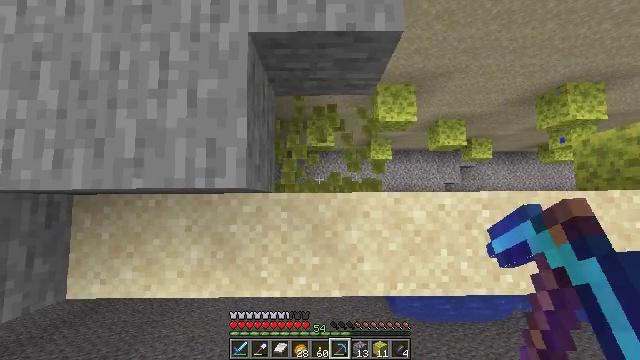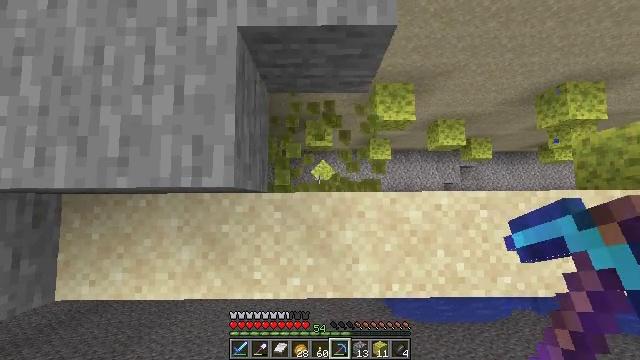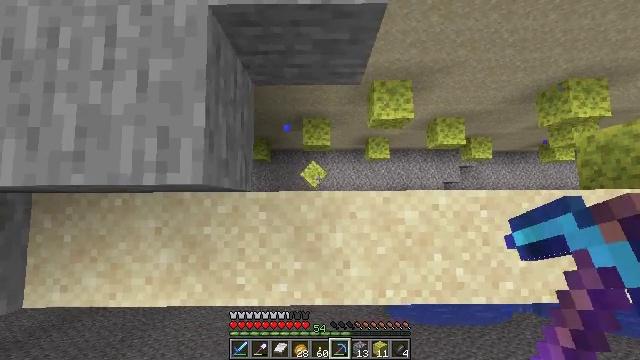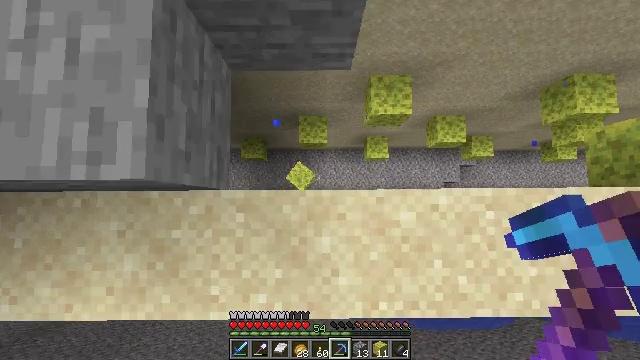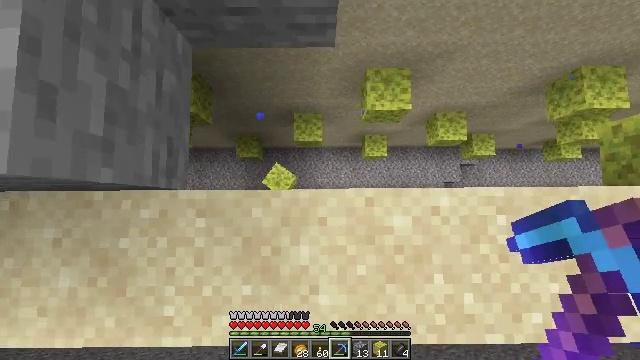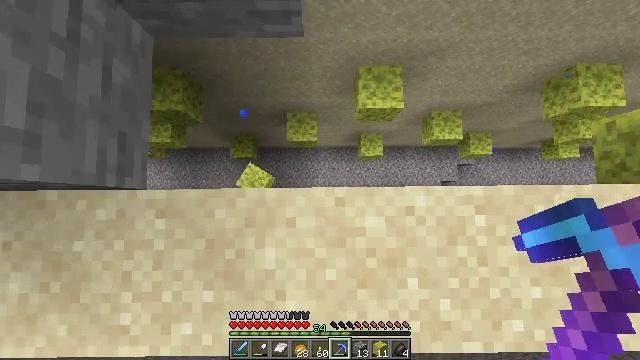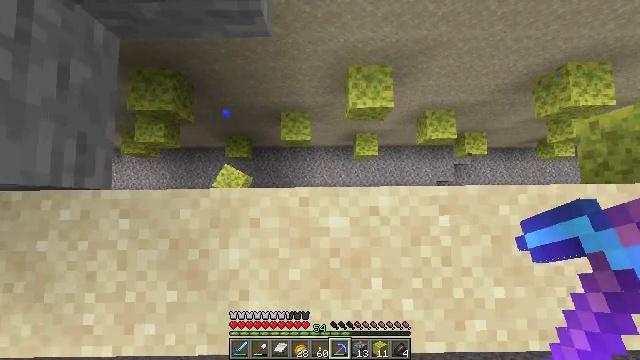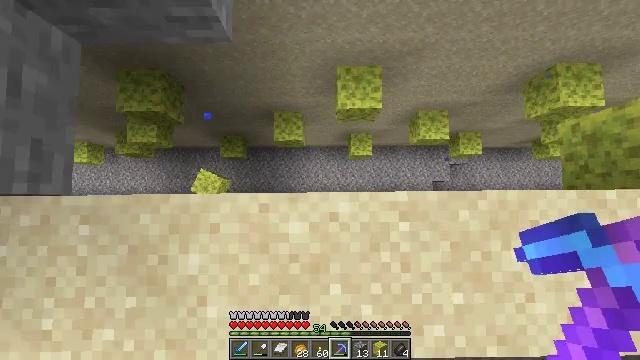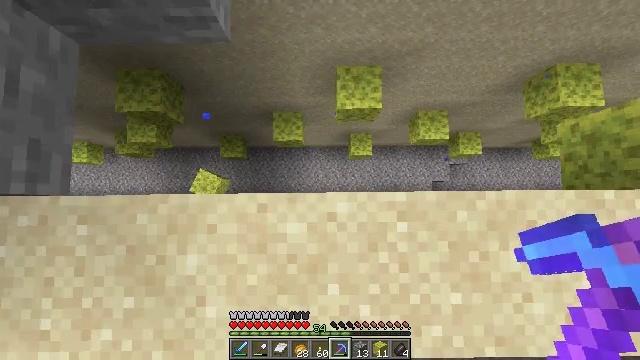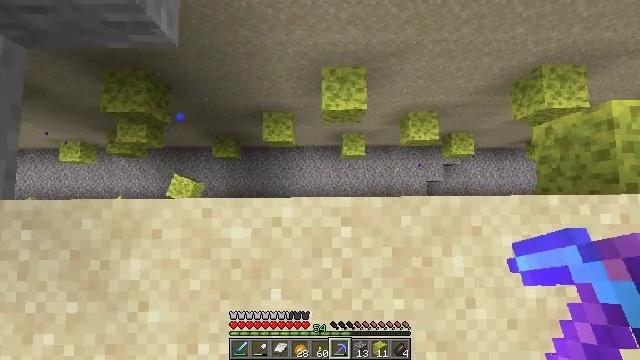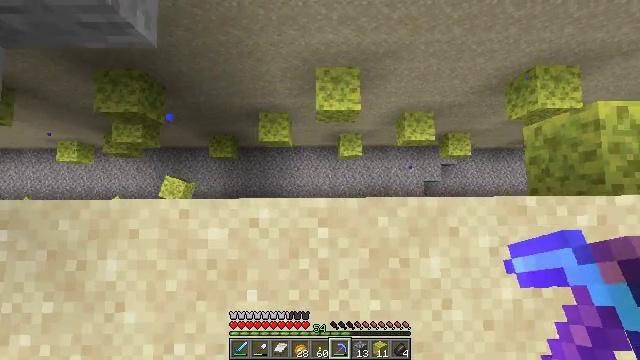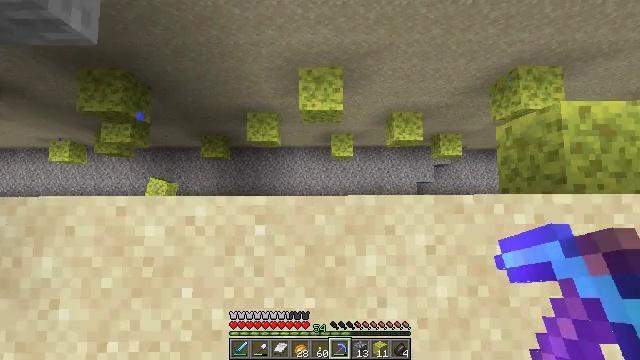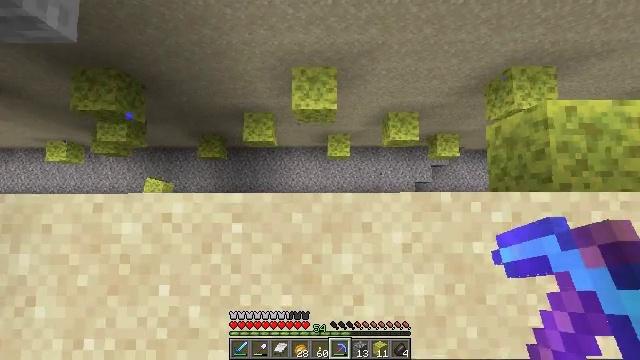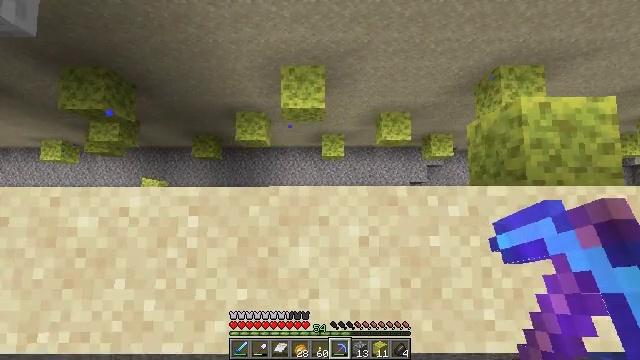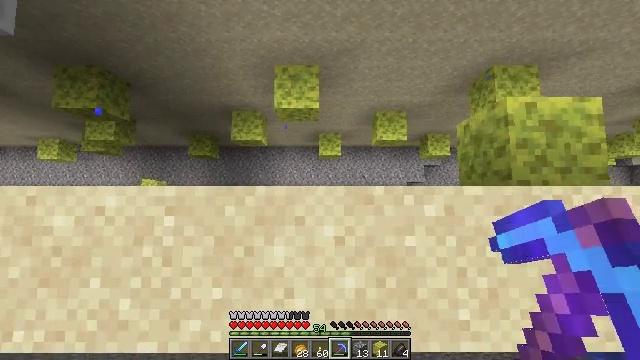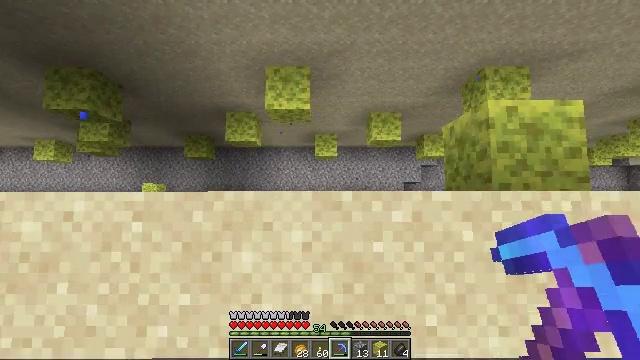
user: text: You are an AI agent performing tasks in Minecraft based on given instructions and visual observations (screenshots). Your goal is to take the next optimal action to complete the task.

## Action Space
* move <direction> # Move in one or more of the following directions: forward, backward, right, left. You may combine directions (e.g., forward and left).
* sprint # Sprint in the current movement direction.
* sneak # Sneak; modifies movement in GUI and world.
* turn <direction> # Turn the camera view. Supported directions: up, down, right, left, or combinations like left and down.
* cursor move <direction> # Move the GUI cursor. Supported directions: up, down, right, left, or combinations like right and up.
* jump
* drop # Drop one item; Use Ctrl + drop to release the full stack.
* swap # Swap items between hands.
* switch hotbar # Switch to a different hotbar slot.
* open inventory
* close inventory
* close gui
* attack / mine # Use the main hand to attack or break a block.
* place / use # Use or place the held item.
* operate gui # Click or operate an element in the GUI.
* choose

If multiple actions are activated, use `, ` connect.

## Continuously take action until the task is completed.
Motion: motion action
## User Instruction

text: Break the wet sponge block.
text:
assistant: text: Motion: move right
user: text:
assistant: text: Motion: move right
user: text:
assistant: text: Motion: move right
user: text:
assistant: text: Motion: move right
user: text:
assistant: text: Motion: move right
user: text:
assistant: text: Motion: move right
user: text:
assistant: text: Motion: move right
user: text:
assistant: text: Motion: move right
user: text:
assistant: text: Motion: move right
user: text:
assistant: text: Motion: move right
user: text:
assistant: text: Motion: move right
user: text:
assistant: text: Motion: move right
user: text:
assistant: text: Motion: move right
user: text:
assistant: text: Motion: move right
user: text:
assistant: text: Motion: move right
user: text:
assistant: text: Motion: move right
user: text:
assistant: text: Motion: move right
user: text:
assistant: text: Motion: move right
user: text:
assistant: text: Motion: move right
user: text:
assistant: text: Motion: move right
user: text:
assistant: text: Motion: no_op
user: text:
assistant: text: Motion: no_op
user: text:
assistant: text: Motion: no_op
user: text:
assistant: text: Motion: move right
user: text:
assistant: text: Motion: move right
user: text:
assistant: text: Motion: move right
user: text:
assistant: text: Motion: move right
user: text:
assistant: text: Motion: no_op
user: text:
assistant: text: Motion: attack / mine
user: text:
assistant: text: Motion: attack / mine